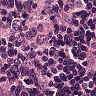
Metastatic tissue present: yes